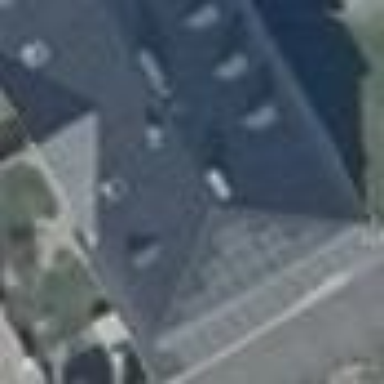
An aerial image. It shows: Detached building with hipped roof.